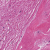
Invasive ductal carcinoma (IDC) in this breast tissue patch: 0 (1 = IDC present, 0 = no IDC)